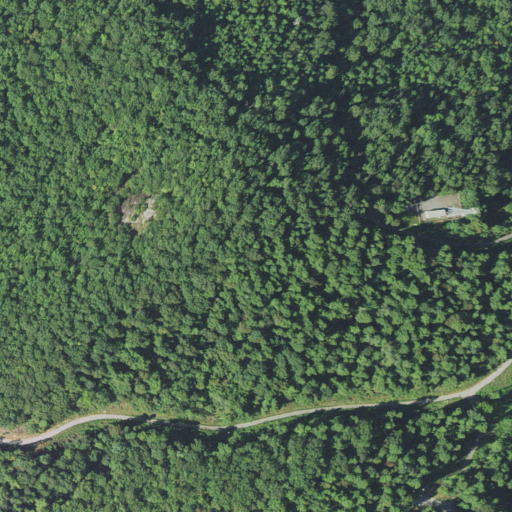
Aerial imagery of mountain in North Carolina named Rich Mountain containing deciduous forest, mixed forest, open development, and low intensity development